Question: This is so not my area, so I apologize if this is not in scope for this stack.
I am cleaning up (for personal entertainment and making visualization to share with others) survey data (<URL> that went through some manipulations to be anonymized before getting released to the public.
One of the questions was about hourly payment rate and allowed free form text answer. Some of those answers got badly broken characters, two most common cases shown in image below:

I would hate to discard those answers, but I am at loss how to revert them to meaningful state.
1. Ask for better data dump - poked related people about it, but not too hopeful.
2. Try to determine which characters ended up this way. Dealing with encodings is always troublesome and these don't look like any broken characters I ever seen before so I have no idea where to start and if there are tools available to help with this. That might not even be a valid characters or currency symbols at all.
3. Try to match broken characters to valid currency characters. I strongly suspect one of the two might be EUR character and other might be PS given that survey was slanted towards English-speaking countries. However will I be able to reliably back up such guess by relative quantity of character to other answers? Unfortunately geo data was not provided, so I can't match answers to countries.
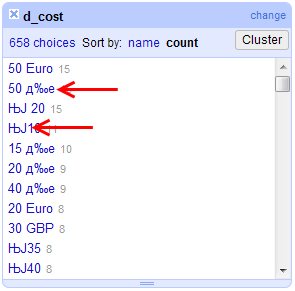
Answer: It was confirmed that this was caused by export bug in survey software and characters do correspond to euro and pound.
> As you suspected.